Interaction volume radius: 5 \u00c5
Interaction volume height: 15 \u00c5
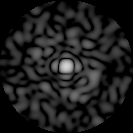
Disorder parameter: 0.8302